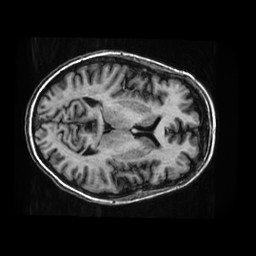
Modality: T1w
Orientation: axial
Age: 59
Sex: female
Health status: healthy
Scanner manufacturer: ge
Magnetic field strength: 3 T
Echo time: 0.0052 s